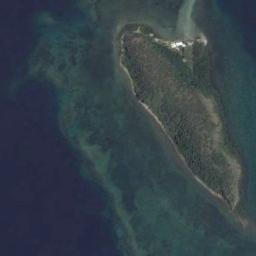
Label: island